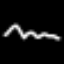
Label: squiggle